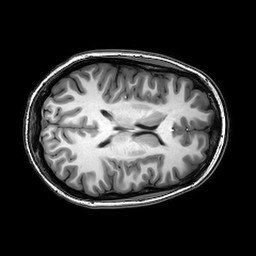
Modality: T1w
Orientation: axial
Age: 21
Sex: female
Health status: healthy
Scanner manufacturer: philips
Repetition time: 0.008179 s
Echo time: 0.00374 s